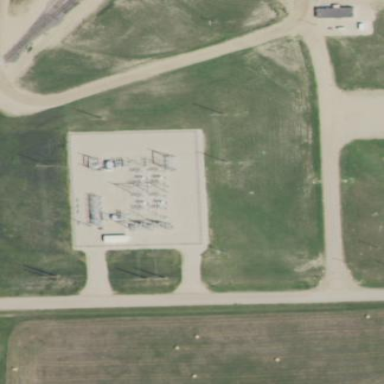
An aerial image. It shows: Power substation enclosed by fence.